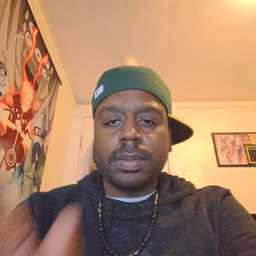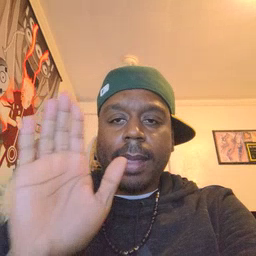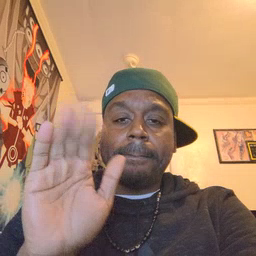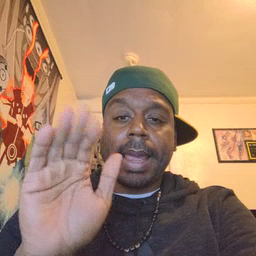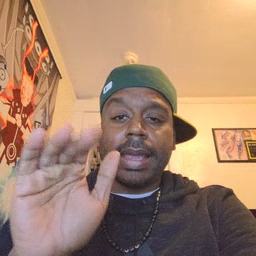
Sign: bye